【题型】填空题　【知识点】函数　【难度】easy
已知 $a \in \{-1, -\frac{2}{3}, -\frac{1}{3}, \frac{1}{3}, \frac{2}{3}, 1, 2, 3\}$， 函数 $y = x^a$ 的大致图象如图所示， 则 $a = \underline{\quad\quad}$ .

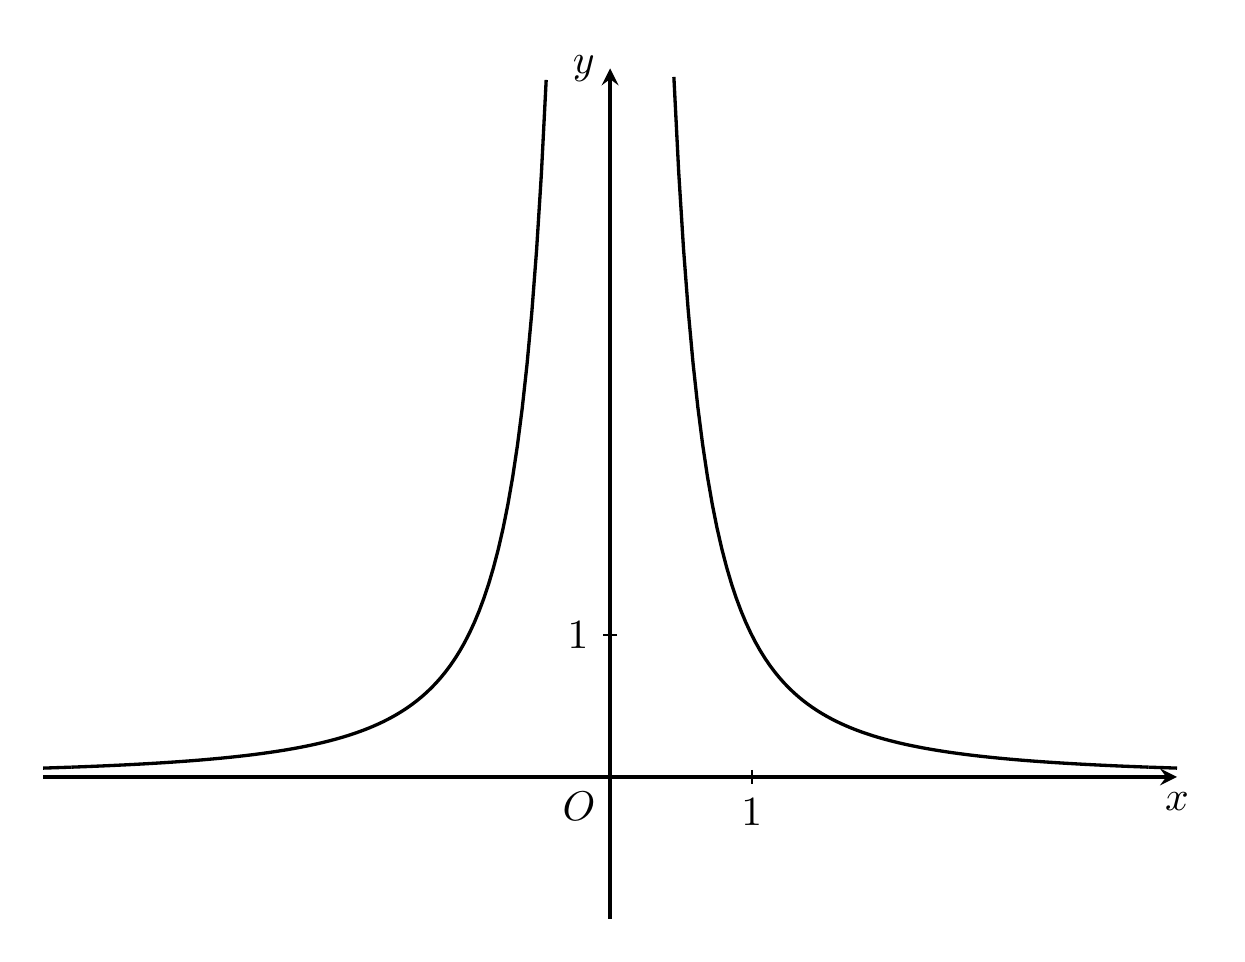
【解答】
【答案】 $-\frac{2}{3}$

【知识点】 幂函数图象的判断及应用

【分析】 根据图象的对称性， 可得到函数的奇偶性； 再由图象与坐标轴的关系， 即可判断 $a$ 的取值 .

【详解】 因为图象关于 $y$ 轴对称， 所以函数是偶函数； \\
又因为图象与坐标轴无交点， 所以指数 $a$ 为负数 . 综上所述， $a = -\frac{2}{3}$ . \\
故答案为： $-\frac{2}{3}$ .